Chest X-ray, PA view. Patient: 73 years old, sex F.
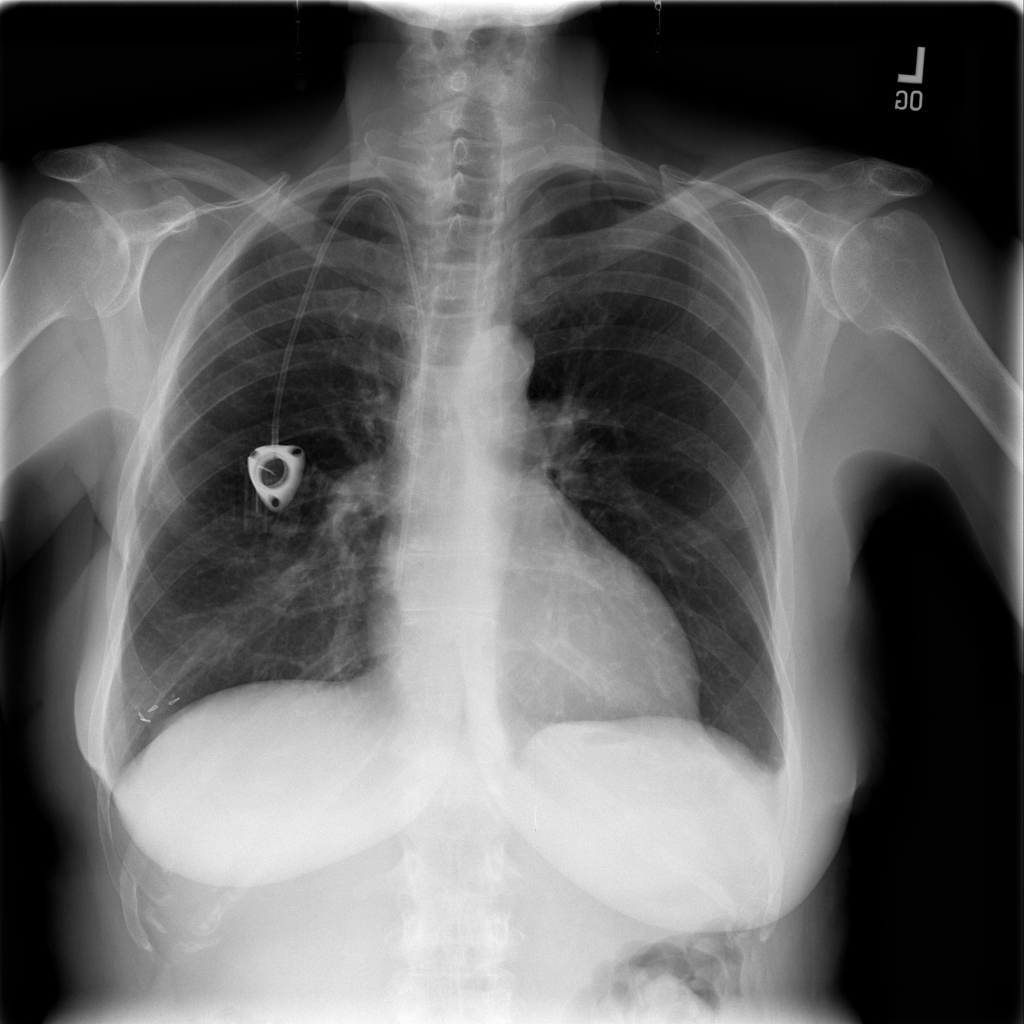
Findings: No Finding